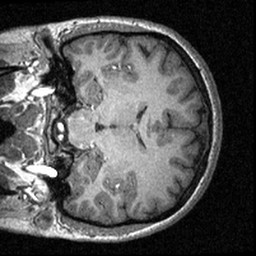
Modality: T1w
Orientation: coronal
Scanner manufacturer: siemens
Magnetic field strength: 3 T
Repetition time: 1.57 s
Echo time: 0.00304 s